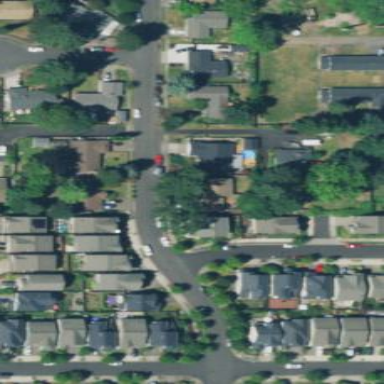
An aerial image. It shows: Single-family residential area.